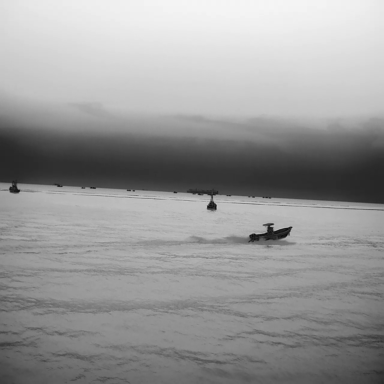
There are three objects shown in the infrared image, including two sailboats, and a canoe.